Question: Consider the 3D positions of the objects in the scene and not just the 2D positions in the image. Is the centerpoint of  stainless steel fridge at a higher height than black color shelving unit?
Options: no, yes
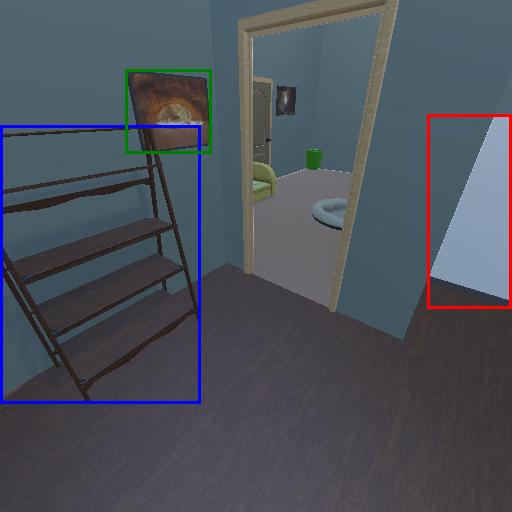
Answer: no